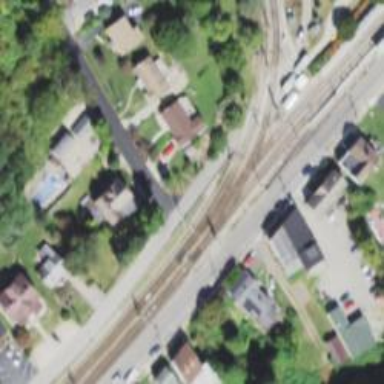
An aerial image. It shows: Railway crossing.